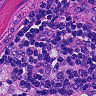
Metastatic tissue present: no